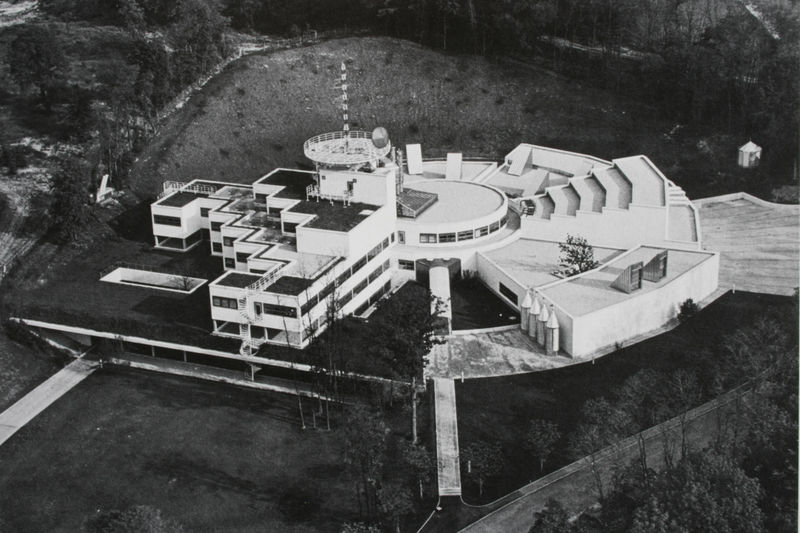
Titel: Luftaufnahme
Künstler: Gustav Peichl
Standort: Eisenstadt
Institution: ORF-Landesstudio
Schlagwörter: architektur, foto, luftaufnahme